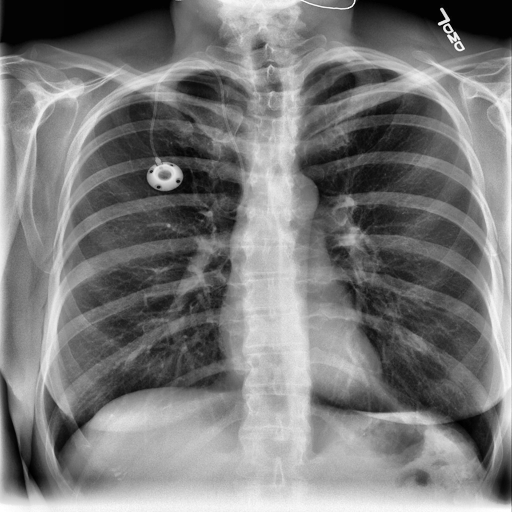
Finding: NORMAL